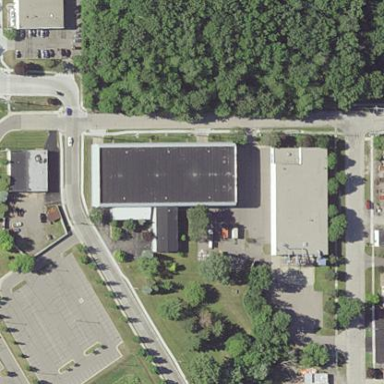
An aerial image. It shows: Industrial building.